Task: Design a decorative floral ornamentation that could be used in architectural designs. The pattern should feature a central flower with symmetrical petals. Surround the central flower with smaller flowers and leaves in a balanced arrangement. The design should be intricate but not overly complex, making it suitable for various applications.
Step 127:
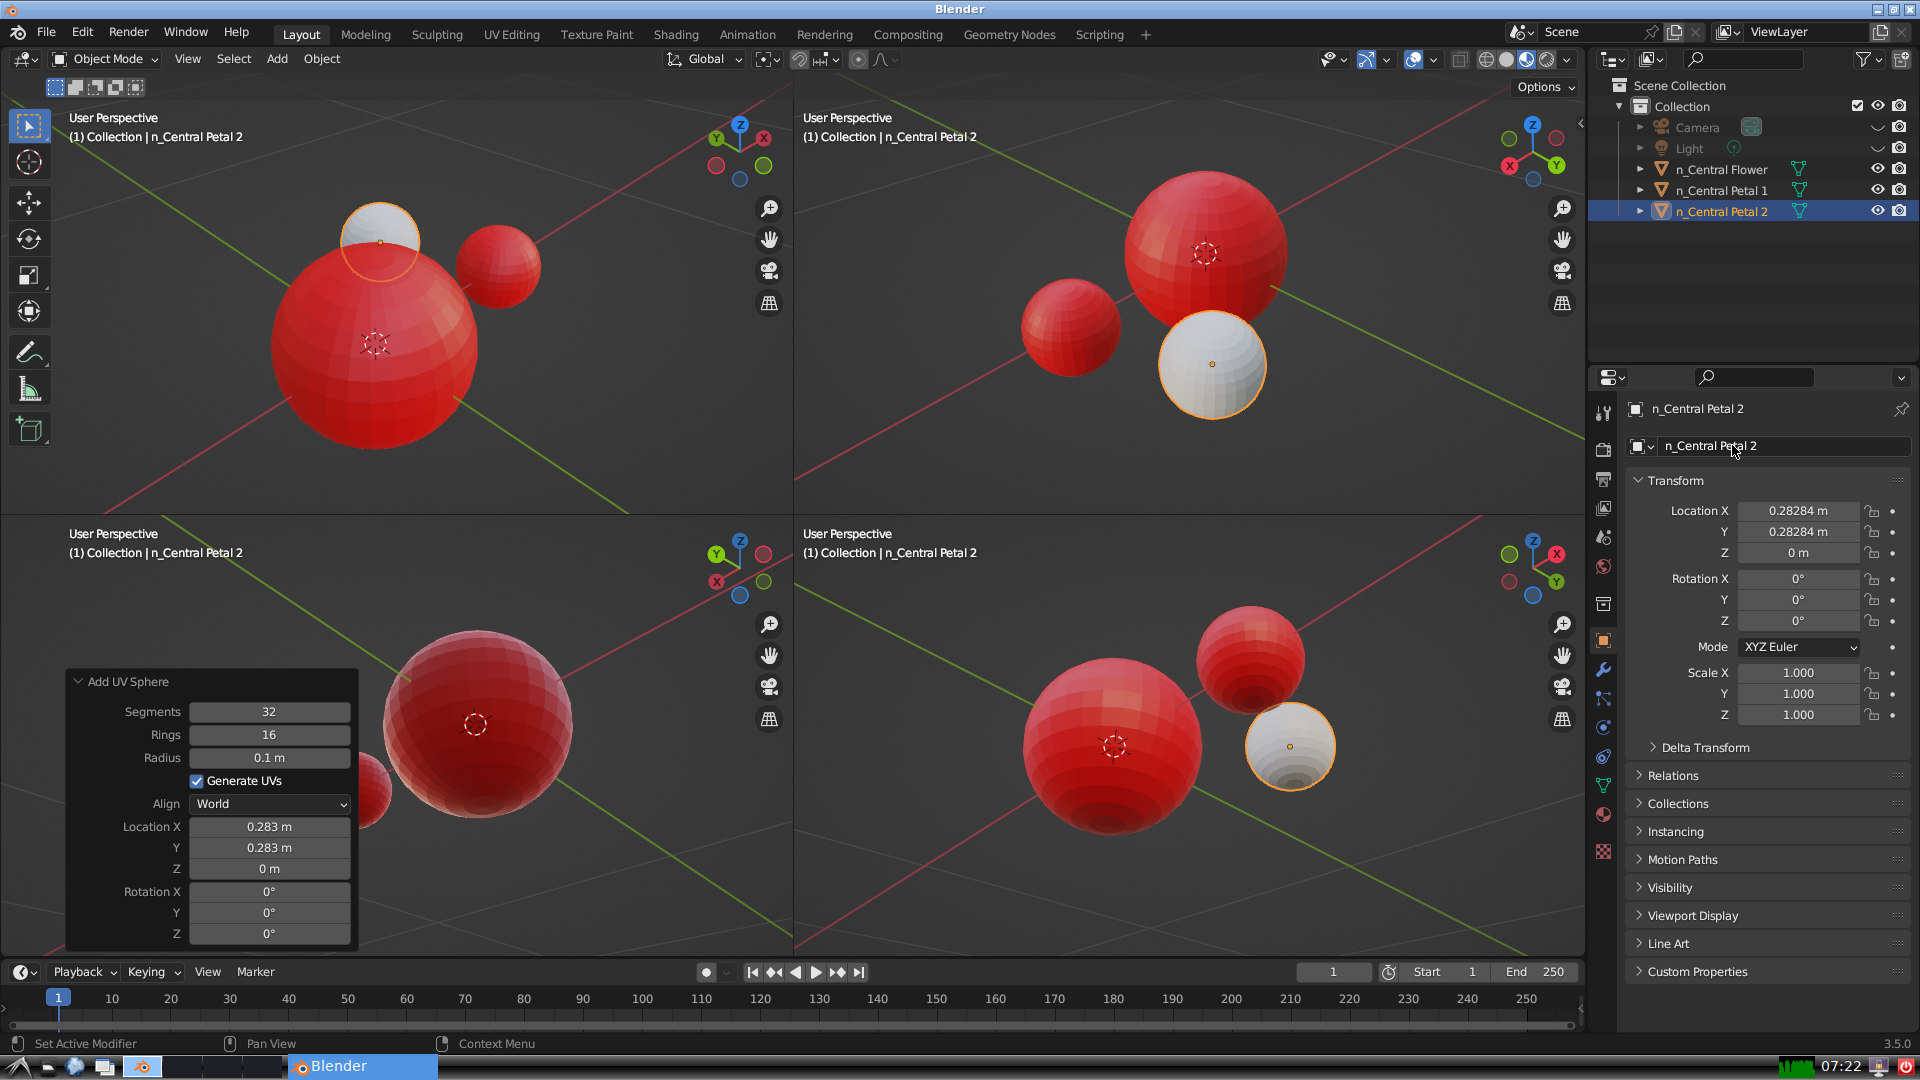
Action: {"mouse_move": [1603, 815]}